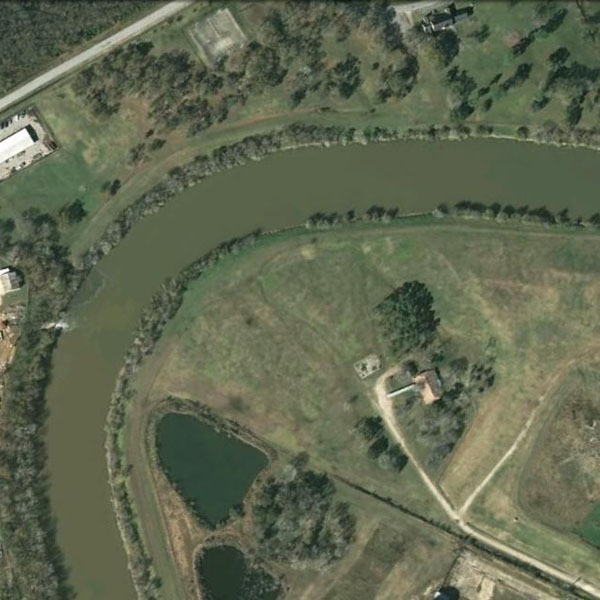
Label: River